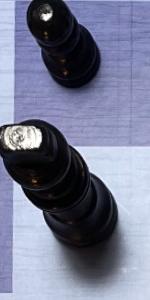
Label: King_Black